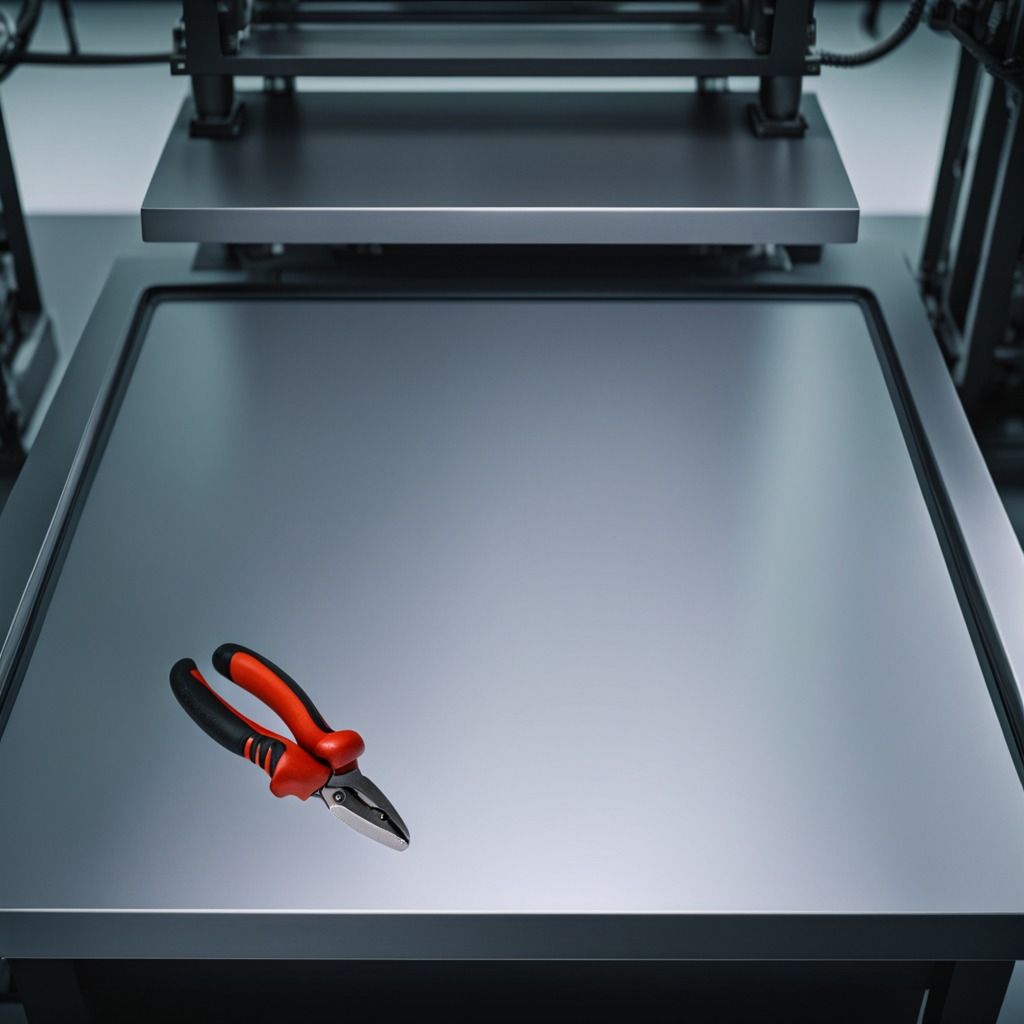
A plier is lying on the metal table.